Question: Hi is there a way to filter out unique values ina a pandas data frame.
I am using the code below to filter out the unique values. However, I am getting different ordered combinations. For example, ['Creative, Modern Cuisine', 'Modern Cuisine, Creative'] is there a way to filter this out.
[]
'''
cuisine = df.Cuisine.unique()
cuisine_count = df.Cuisine.nunique()
print(cuisine, cuisine_count)
'''
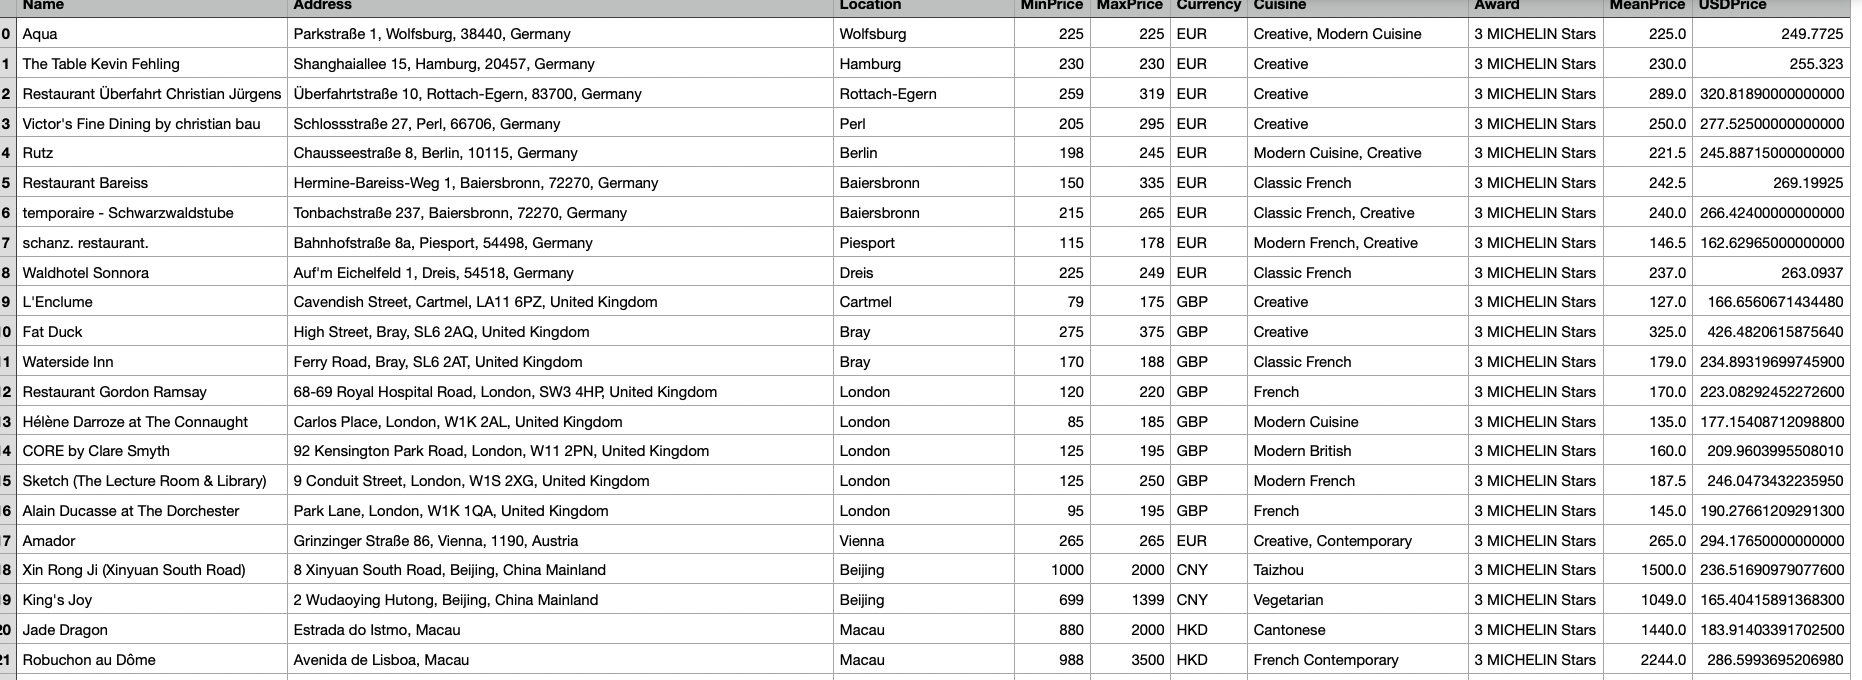
Answer: If I understand your intent, you are trying to get a list of all distinct cuisines which appear in your DataFrame. Try this:
'''
df['Cuisine'].str.split(',').explode().str.strip().unique().tolist()
'''
Explanation:
- 'df<URL>'